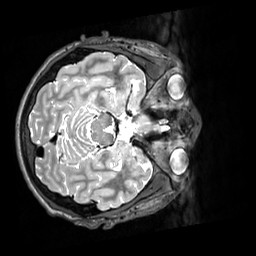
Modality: T2w
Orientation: axial
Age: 18
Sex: male
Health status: healthy
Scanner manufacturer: siemens
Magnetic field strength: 3 T
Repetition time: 3.2 s
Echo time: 0.412 s